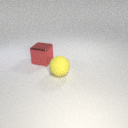
large red metal cube to the left of large yellow rubber sphere